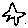
Label: star